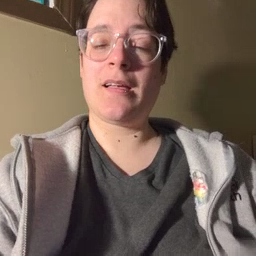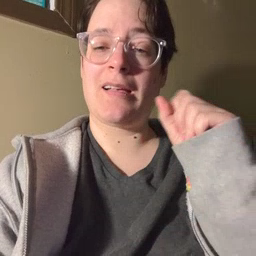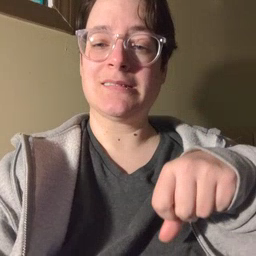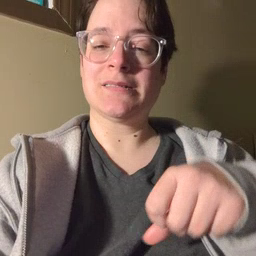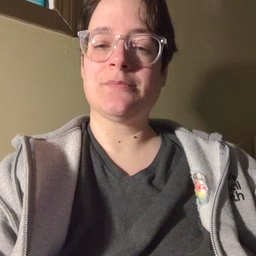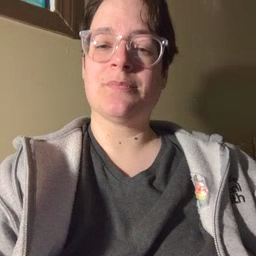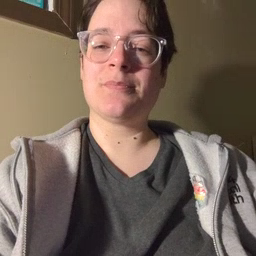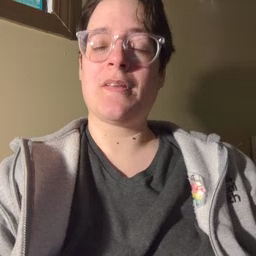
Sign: can